Field crop: maize
Growth stage: 1
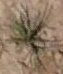
Species: salsola